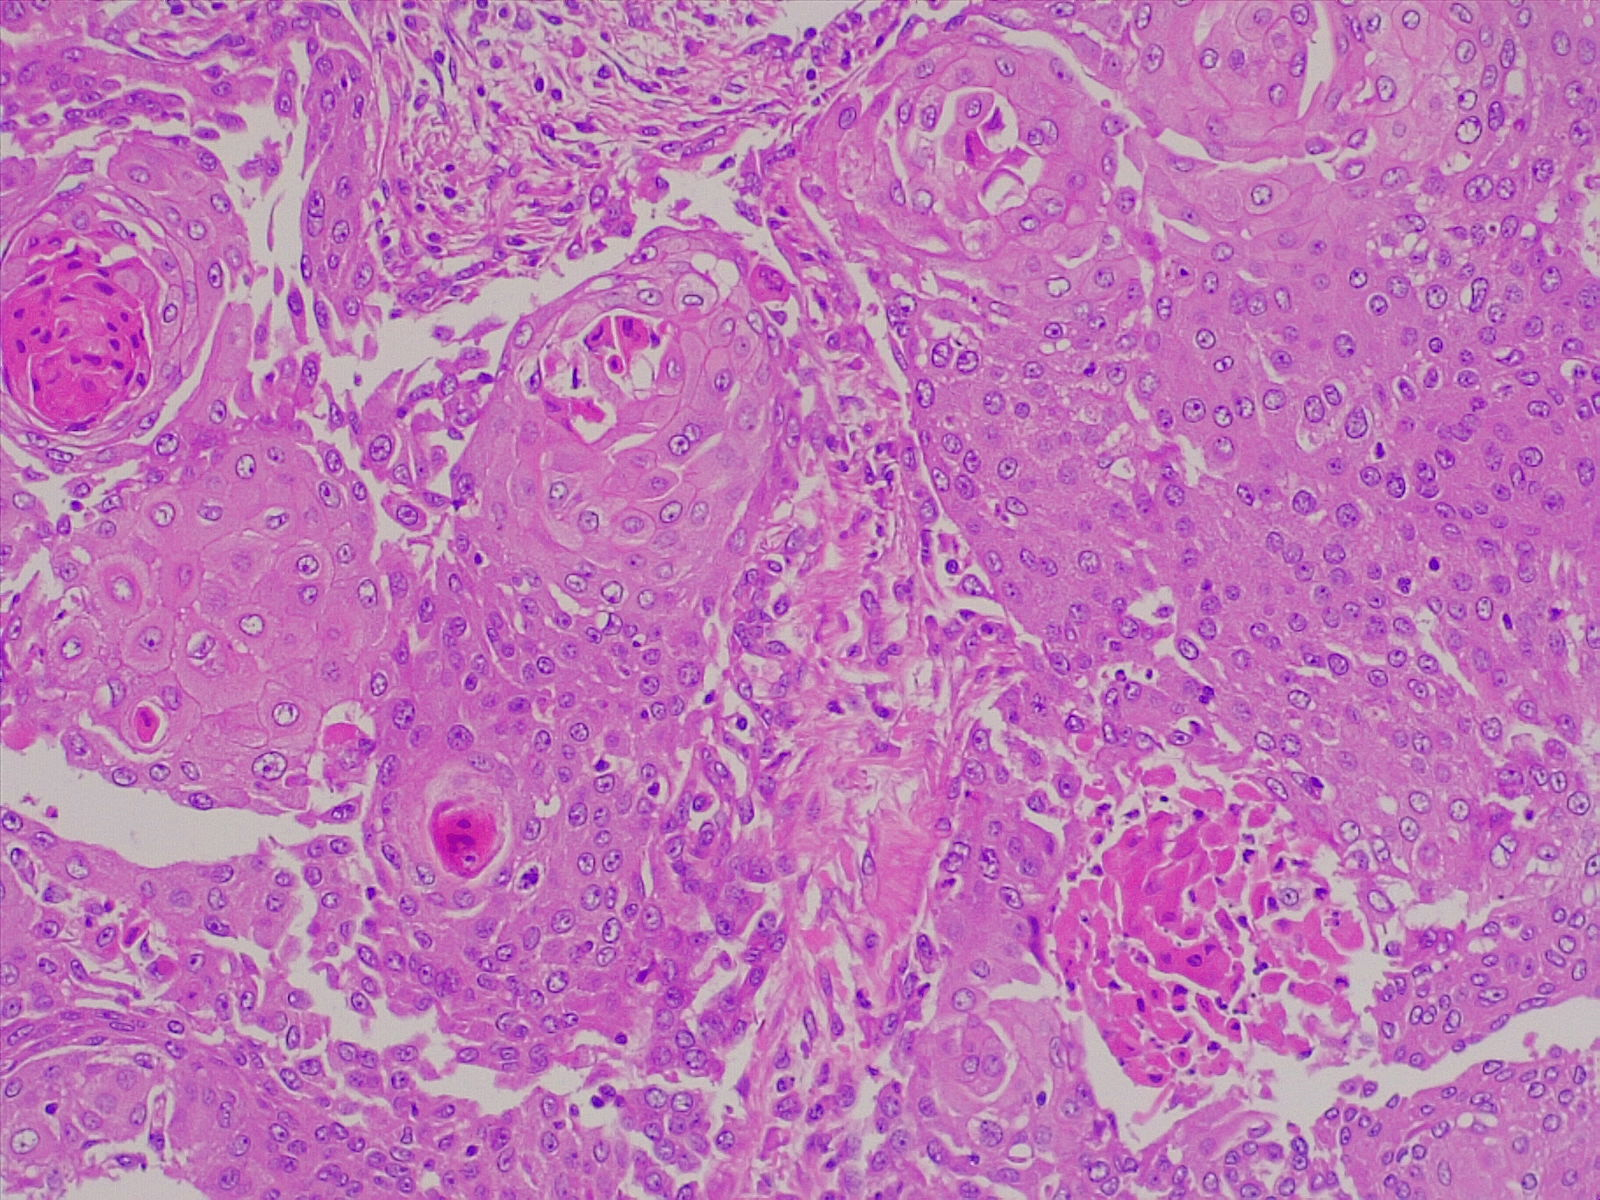
Label: lung squamous cell carcinoma, well differentiated